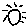
Label: sun